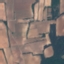
Land use / land cover class: PermanentCrop